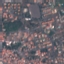
Land use / land cover: Residential